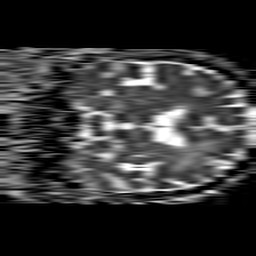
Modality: ADC
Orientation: coronal
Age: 69
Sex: male
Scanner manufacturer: philips
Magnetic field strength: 1.5 T
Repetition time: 4.6 s
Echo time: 0.08515 s